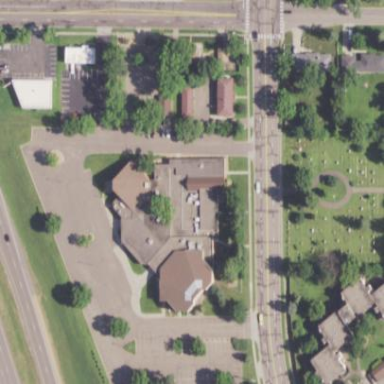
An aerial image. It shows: Building that is place of worship.